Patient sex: M
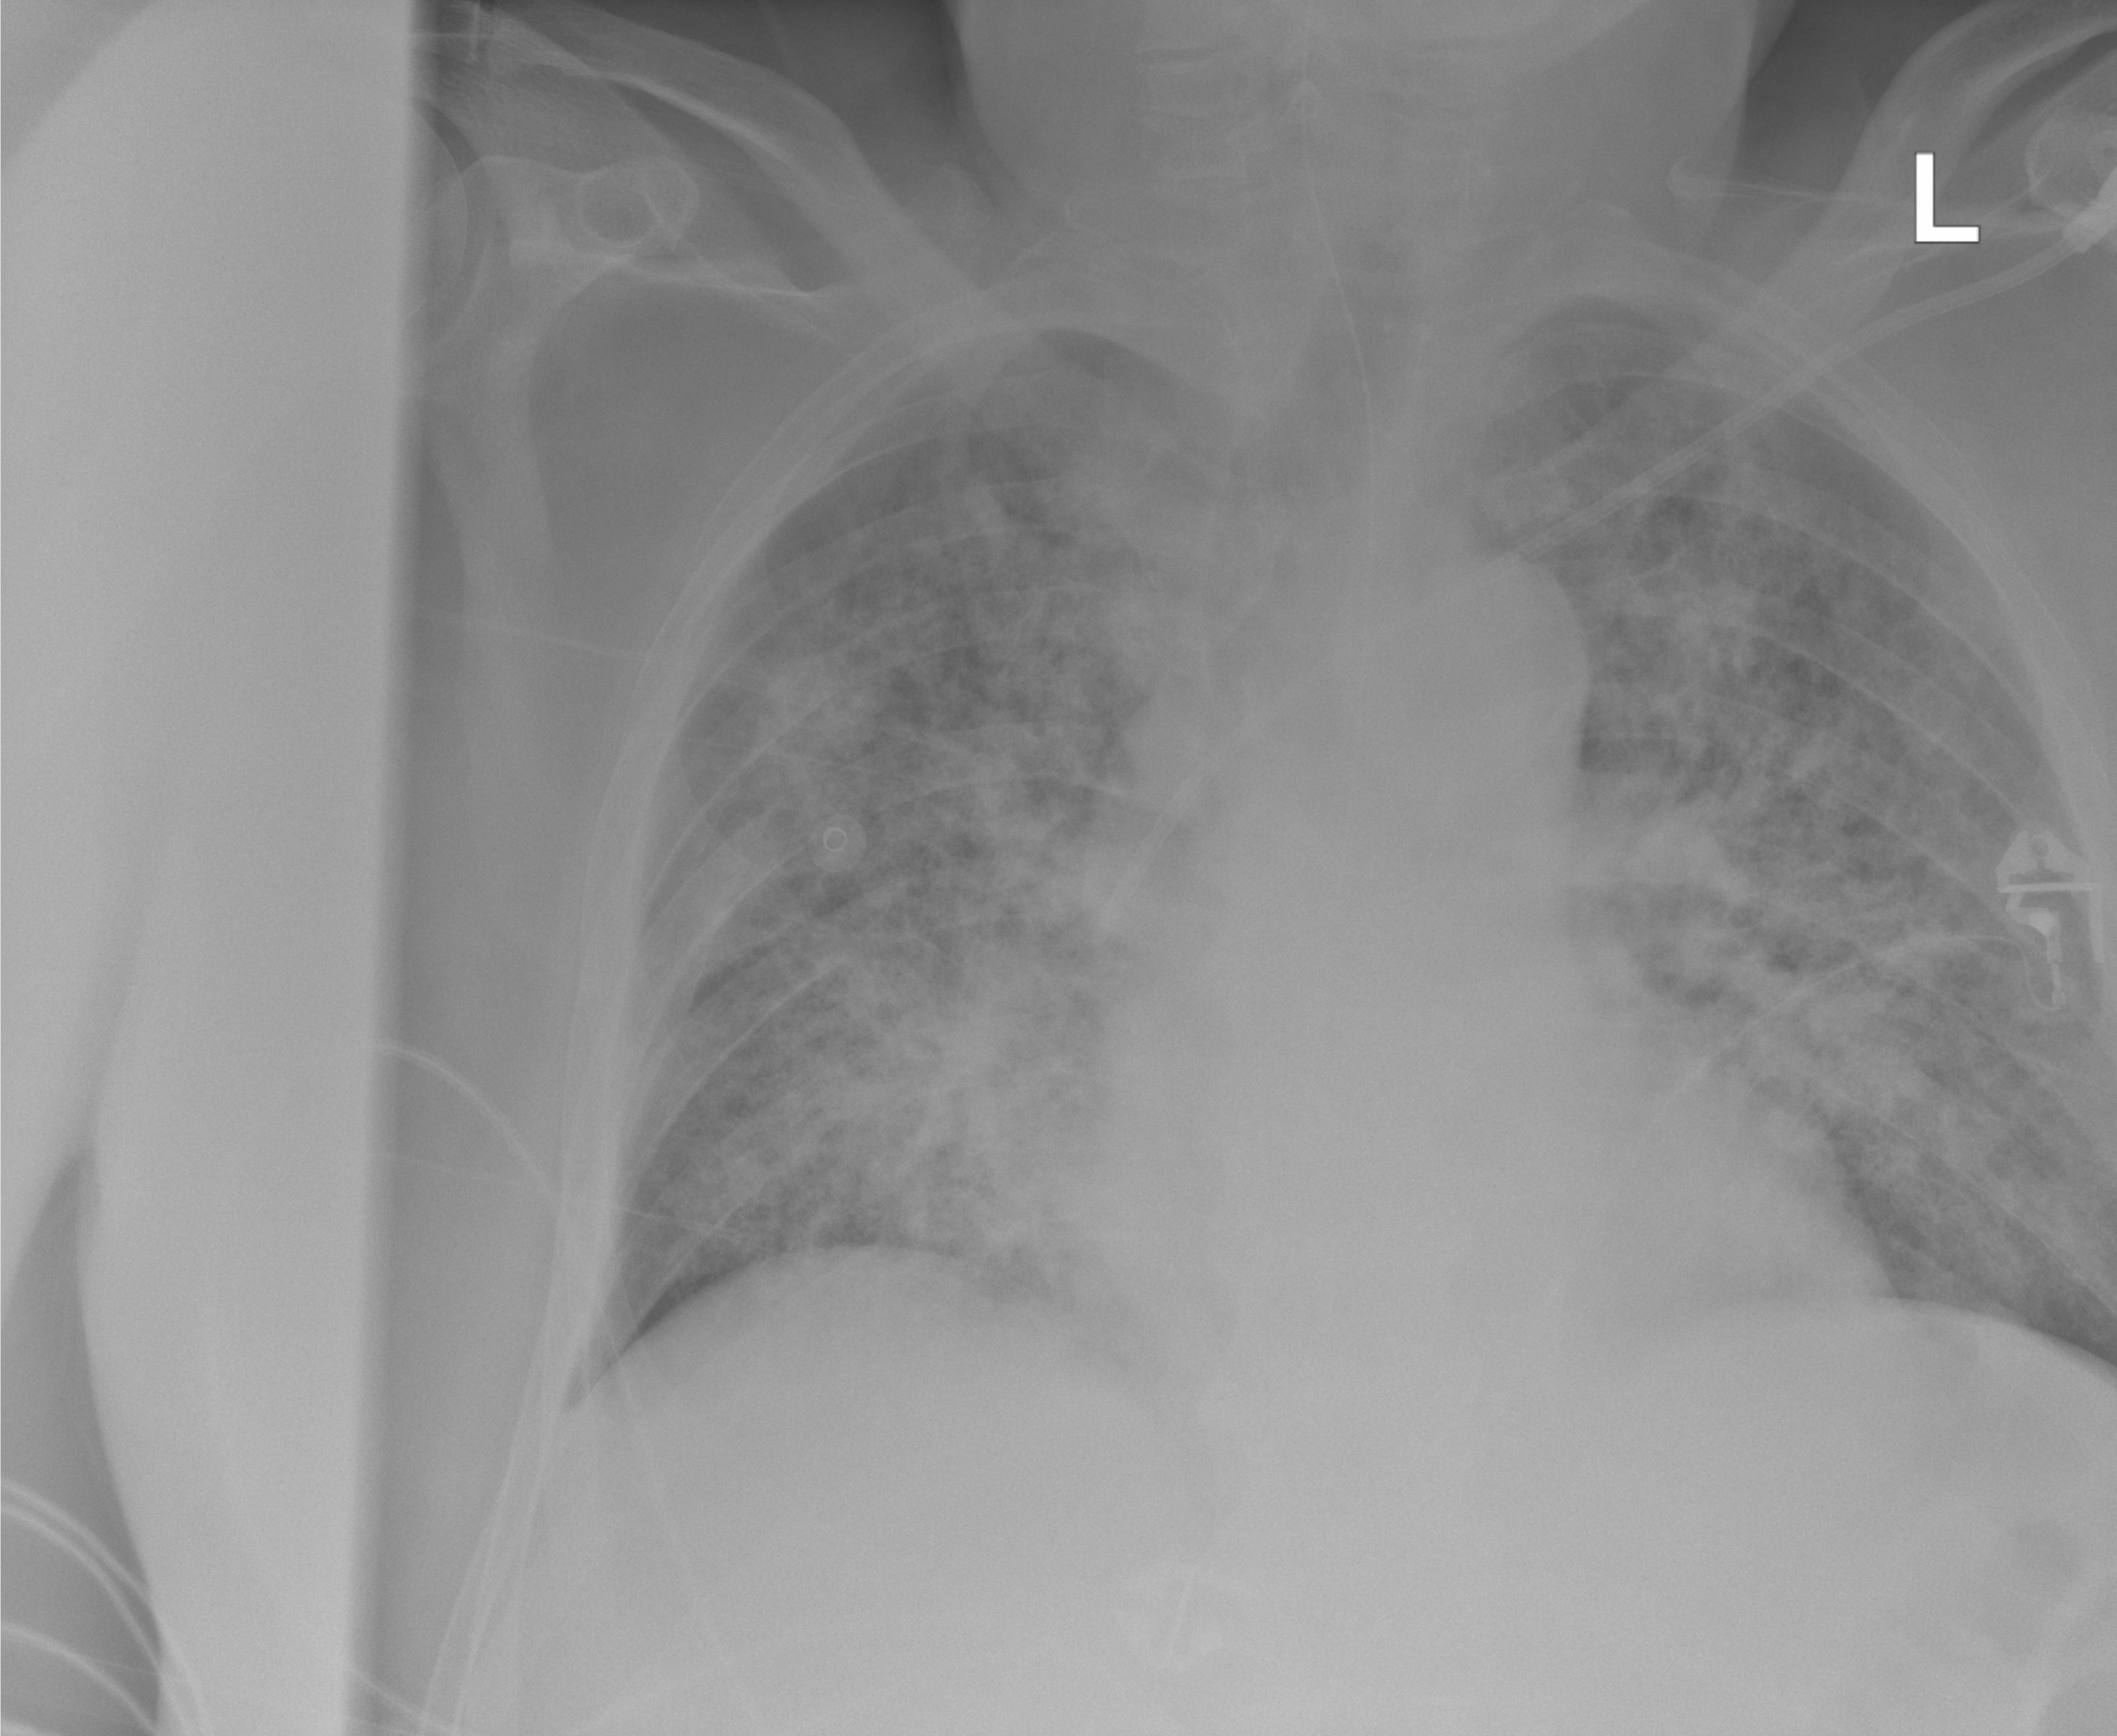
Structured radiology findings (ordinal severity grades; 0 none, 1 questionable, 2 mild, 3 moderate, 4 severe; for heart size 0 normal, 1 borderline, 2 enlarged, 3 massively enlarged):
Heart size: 0
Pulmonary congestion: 0
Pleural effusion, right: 0
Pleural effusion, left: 0
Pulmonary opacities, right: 4
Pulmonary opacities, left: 4
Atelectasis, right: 0
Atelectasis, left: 0